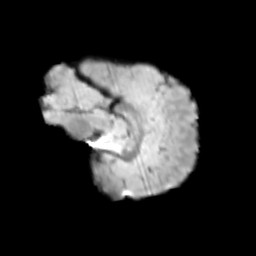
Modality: T2w
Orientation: sagittal
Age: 9
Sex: male
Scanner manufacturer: siemens
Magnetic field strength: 3 T
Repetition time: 3.8 s
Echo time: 0.07 s